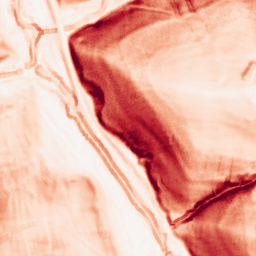
Category: morphological
Decomposition family: morphological_square
Decomposition parameters: operation: gradient
size: 5
Upsampling method: regularized
Upsampling parameters: scale: 2
lambda_reg: 0.001
Upsampling scale: 2